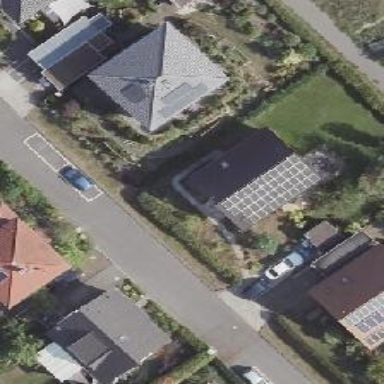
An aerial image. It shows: Detached building.